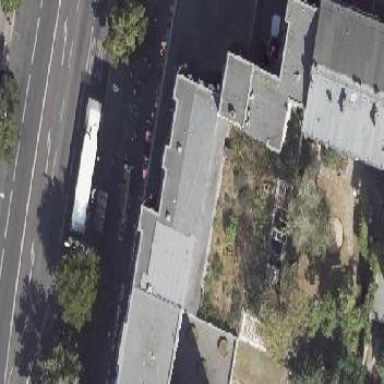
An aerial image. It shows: Commercial building with flat concrete roof.